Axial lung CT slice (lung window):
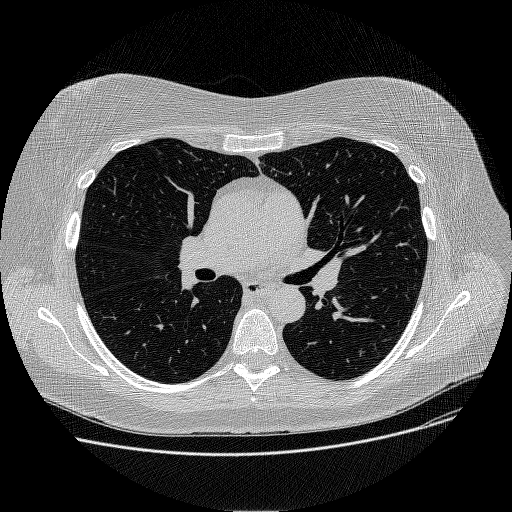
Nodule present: no